Question: So I'm trying to import an existing app into my eclipse and I'm pretty sure i'm missing an important library. The app I'm trying to import is using a QR scanner and I can't find which QR scanner library to add to make it work.

I'm only getting errors on activites that has anything to do with QR scanner. Do you have any idea which QR lib am I missing? Or is a problem elsewhere?
Additional info: I searched the whole project folder to find any kind of jar files while importing and I found a folder called "dexedLibs" which contains a bunch of libs and one of them is called portraitqr-240085fd1164d9856f284087ee573e6d, I tried adding it to build path but nothing happened. Thank you for any kind of help!
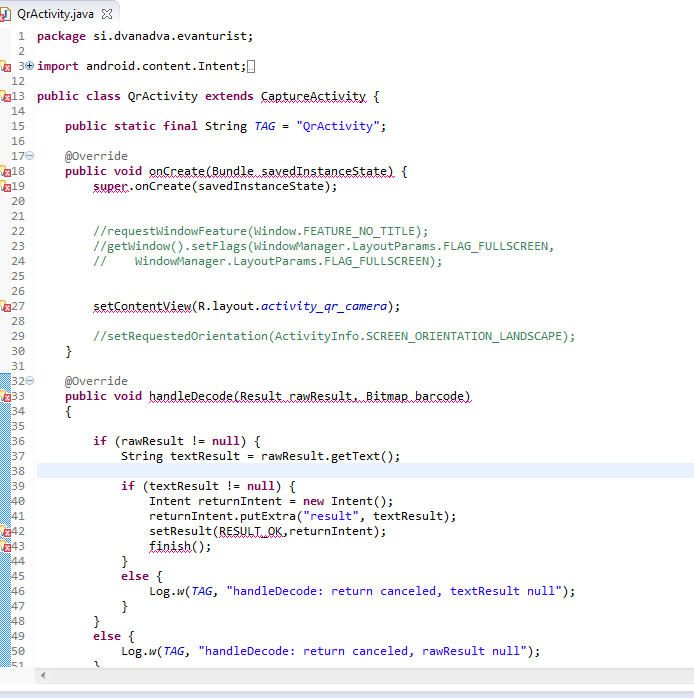
Answer: <URL>